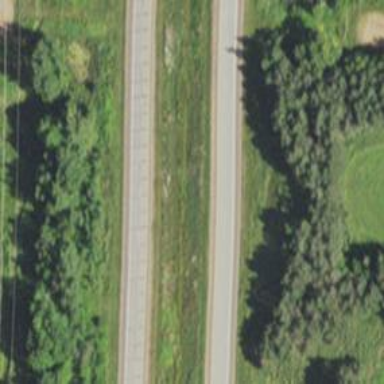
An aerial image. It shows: This image shows trunk highway that functions as expressway.